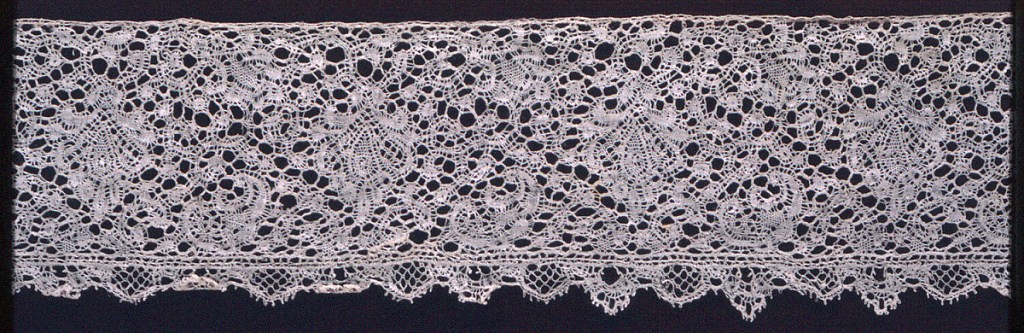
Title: Band
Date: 18th century
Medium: linen Technique: bobbin lace, Binche style with snowball ground
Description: Band with symmetrical blossoms.